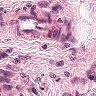
Metastatic tissue present: no